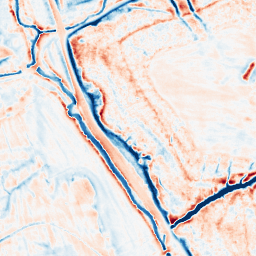
Category: multiscale
Decomposition family: dog_multiscale
Decomposition parameters: sigma_ratio: 1.4
n_scales: 6
base_sigma: 0.5
Upsampling method: lanczos
Upsampling parameters: scale: 4
Upsampling scale: 4